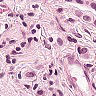
Metastatic tissue present: yes